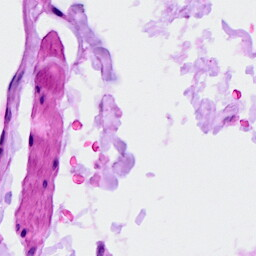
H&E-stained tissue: Breast